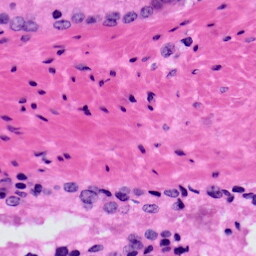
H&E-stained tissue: Prostate